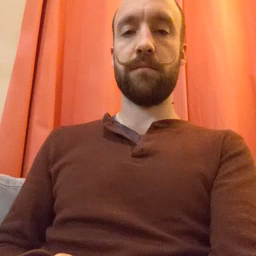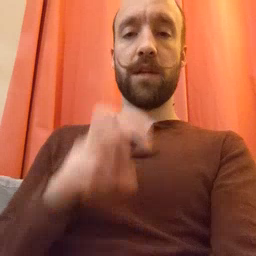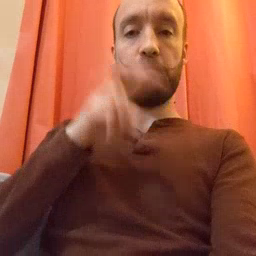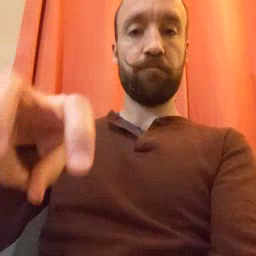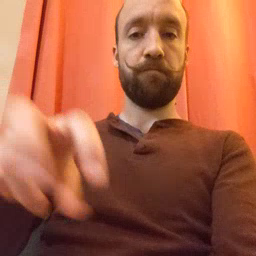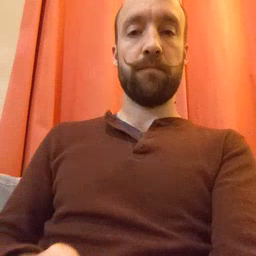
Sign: jump